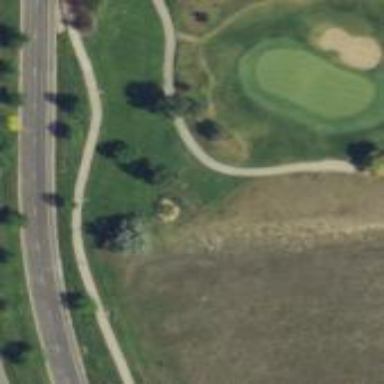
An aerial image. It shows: Well-maintained footway for golf carts with grade 1 tracktype.